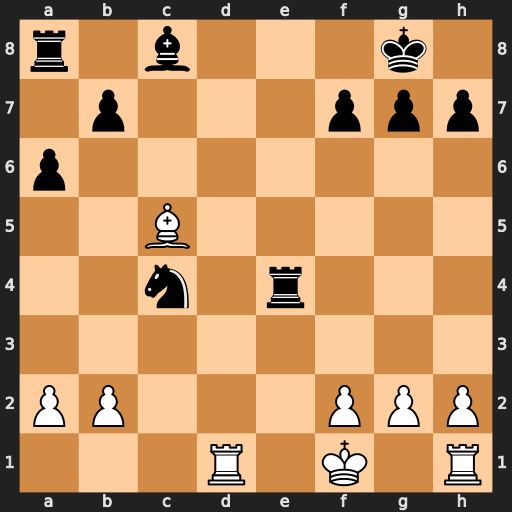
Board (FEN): r1b3k1/1p3ppp/p7/2B5/2n1r3/8/PP3PPP/3R1K1R
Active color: w
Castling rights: -
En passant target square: -
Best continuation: Rd8+ Re8 Rxe8#